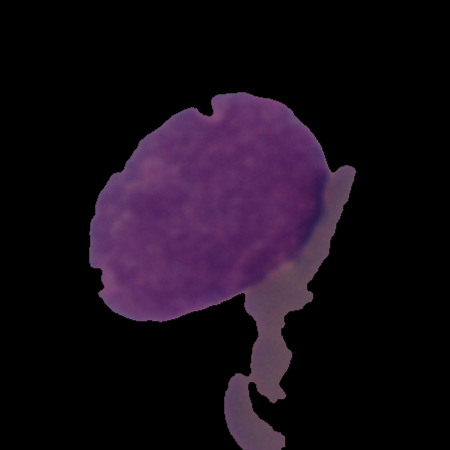
Label: cancer